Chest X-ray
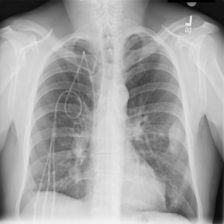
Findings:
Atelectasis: negative
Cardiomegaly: negative
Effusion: negative
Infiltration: negative
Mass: negative
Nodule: negative
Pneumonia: negative
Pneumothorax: negative
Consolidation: negative
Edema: negative
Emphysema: negative
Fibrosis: negative
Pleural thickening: negative
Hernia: negative